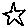
Label: star